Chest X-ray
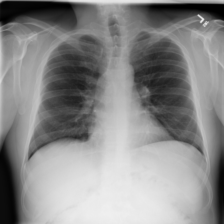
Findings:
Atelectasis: negative
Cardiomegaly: negative
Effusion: negative
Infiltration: positive
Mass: negative
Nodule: negative
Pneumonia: negative
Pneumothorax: negative
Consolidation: negative
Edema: negative
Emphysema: negative
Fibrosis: negative
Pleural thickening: negative
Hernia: negative